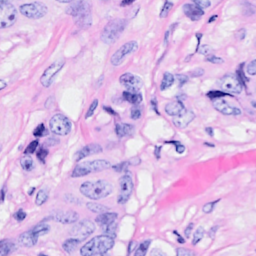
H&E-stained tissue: Breast